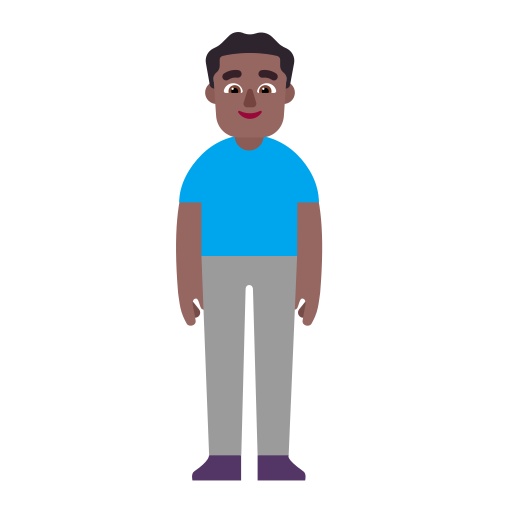
man standing flat  dark